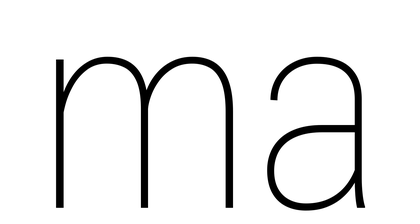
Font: Roboto_Condensed_Thin